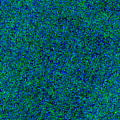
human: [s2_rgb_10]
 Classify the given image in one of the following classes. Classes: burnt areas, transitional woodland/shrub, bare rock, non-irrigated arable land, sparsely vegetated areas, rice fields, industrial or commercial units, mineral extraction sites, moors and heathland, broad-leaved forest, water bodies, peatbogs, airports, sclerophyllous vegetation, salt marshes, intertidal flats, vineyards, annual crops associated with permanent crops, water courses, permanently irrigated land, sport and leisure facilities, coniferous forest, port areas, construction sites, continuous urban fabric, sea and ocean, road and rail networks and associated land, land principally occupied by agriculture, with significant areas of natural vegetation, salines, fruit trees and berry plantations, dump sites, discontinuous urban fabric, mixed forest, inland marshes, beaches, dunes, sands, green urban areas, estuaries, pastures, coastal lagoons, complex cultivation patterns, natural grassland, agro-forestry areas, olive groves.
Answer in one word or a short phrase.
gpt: sea and ocean